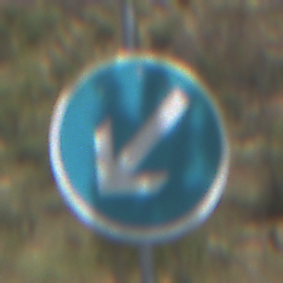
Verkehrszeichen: VorgeschriebeneVorbeifahrtLinks
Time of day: Midday
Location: Outdoor (Nature)
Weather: PartlyCloudy
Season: Autumn
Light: Natural